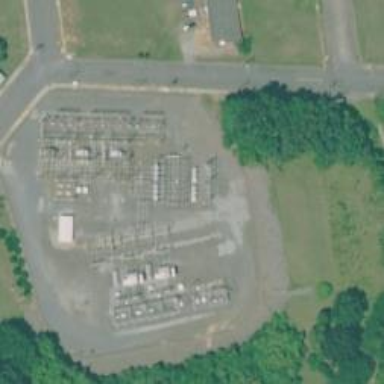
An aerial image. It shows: Switch for power supply.